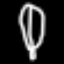
Label: leaf